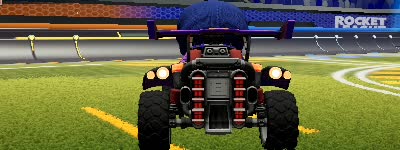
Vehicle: octane